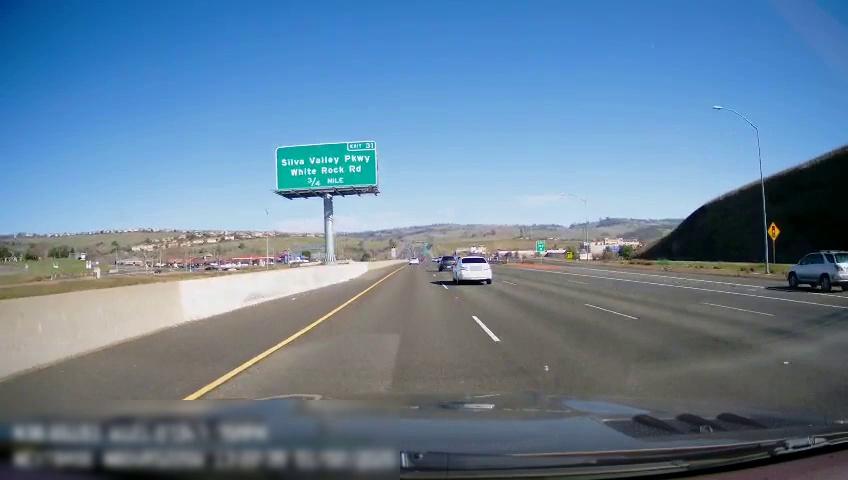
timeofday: Day
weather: Sunny
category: Drivable Space
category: Vehicles | Car
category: Vehicles | Car
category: Vehicles | SUV
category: Vehicles | SUV
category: Lanes | Current Lane
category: Lanes | Current Lane
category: Lanes | Alternate Lane
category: Lanes | Alternate Lane
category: Lanes | Alternate Lane
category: Lanes | Alternate Lane
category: Traffic | Signs
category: Traffic | Signs
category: Traffic | Signs